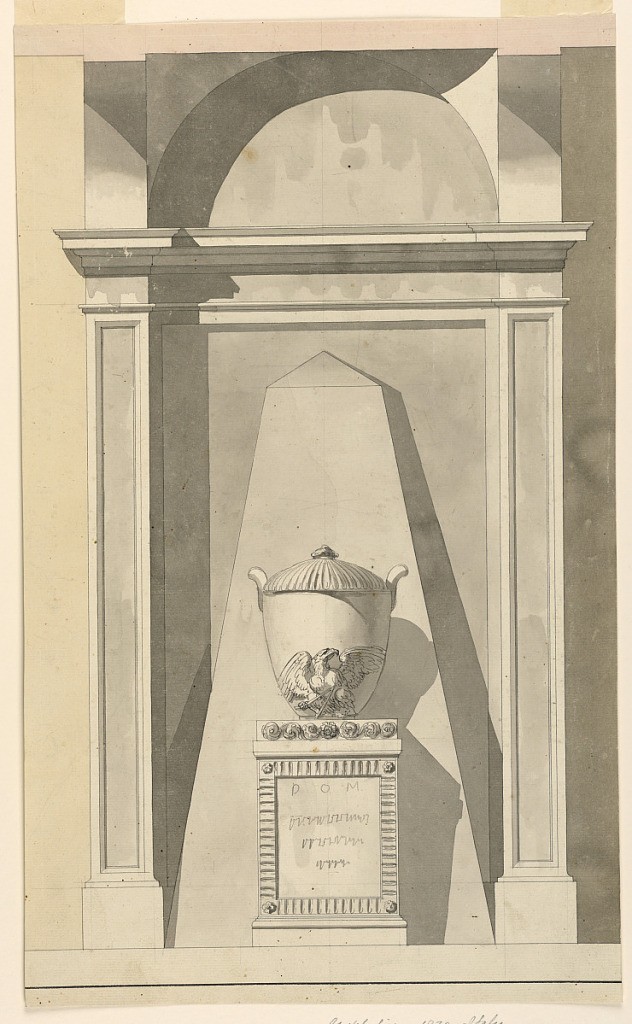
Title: Design for a Sepulchral Monument
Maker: Giuseppe Barberi, Italian, 1746–1809
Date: ca. 1830
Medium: Graphite, pen and ink, brush and watercolor on paper
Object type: Drawing
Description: An obelisk rises before the wall of a narrow bay. Before it stand an urn on a pedestal. A displayed eagle and illegible inscription on the pedestal beginning: DOM